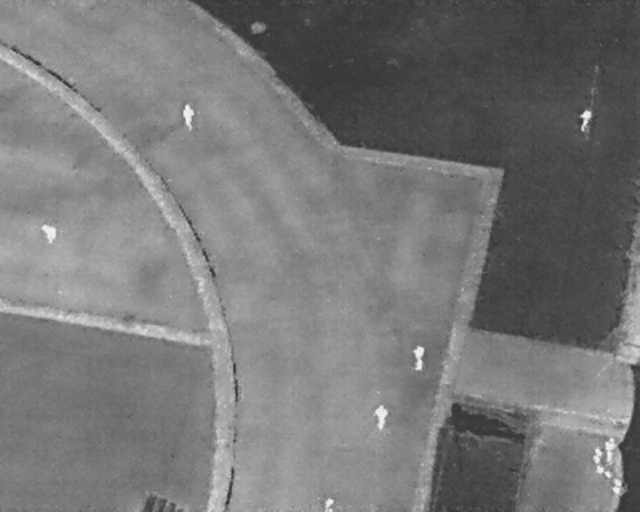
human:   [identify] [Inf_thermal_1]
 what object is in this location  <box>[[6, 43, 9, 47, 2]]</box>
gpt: <ref>1 large person at the left</ref>

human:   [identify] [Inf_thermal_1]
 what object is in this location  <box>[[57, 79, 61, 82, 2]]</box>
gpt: <ref>1 large person at the bottom</ref>

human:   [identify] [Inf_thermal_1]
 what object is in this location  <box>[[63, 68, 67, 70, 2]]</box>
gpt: <ref>1 large person at the center</ref>

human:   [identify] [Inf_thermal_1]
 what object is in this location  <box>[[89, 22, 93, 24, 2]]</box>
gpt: <ref>1 medium person at the top right</ref>

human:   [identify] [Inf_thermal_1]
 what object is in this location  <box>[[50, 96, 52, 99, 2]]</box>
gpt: <ref>1 medium person at the bottom</ref>